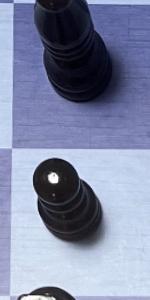
Label: Pawn_Black